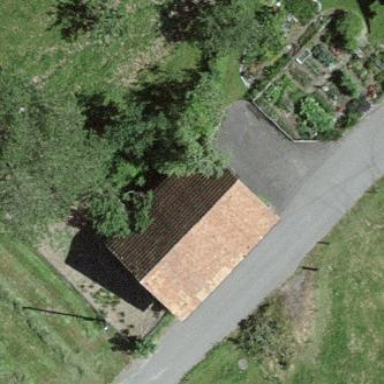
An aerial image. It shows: Rural barn.